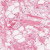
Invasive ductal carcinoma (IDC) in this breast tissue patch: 0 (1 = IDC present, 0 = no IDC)